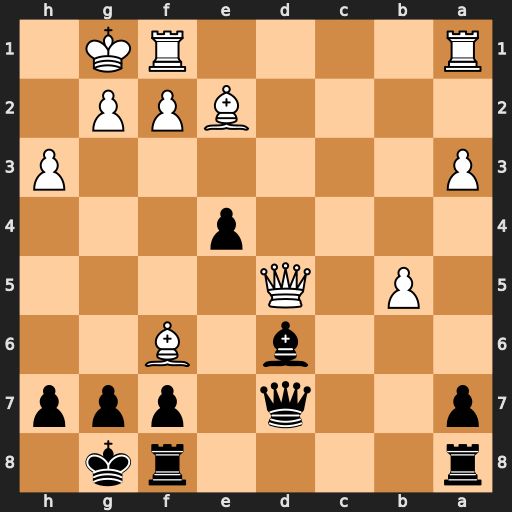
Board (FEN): r4rk1/p2q1ppp/3b1B2/1P1Q4/4p3/P6P/4BPP1/R4RK1
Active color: b
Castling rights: -
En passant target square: -
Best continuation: Bh2+ Kxh2 Qxd5